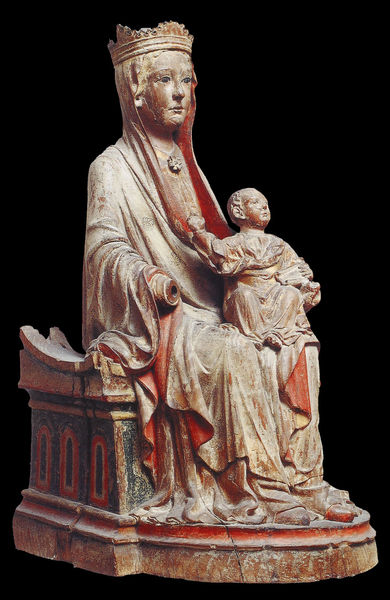
Titel: Thronende Muttergottes mit Kind
Institution: Halberstadt, Domschatz
Schlagwörter: blau, hand, umhang, stadt, holz, nase, stuhl, blick, rot, tuch, augen, falten, sockel, stein, gewand, haare, mantel, kind, krone, locken, skulptur, kette, risse, thron, christus, jesus, segen, herrscherin, maria, madonna, fassung, gottesmutter, jesuskind, madonne, thronend, siegburg, fehlende hand, tthron